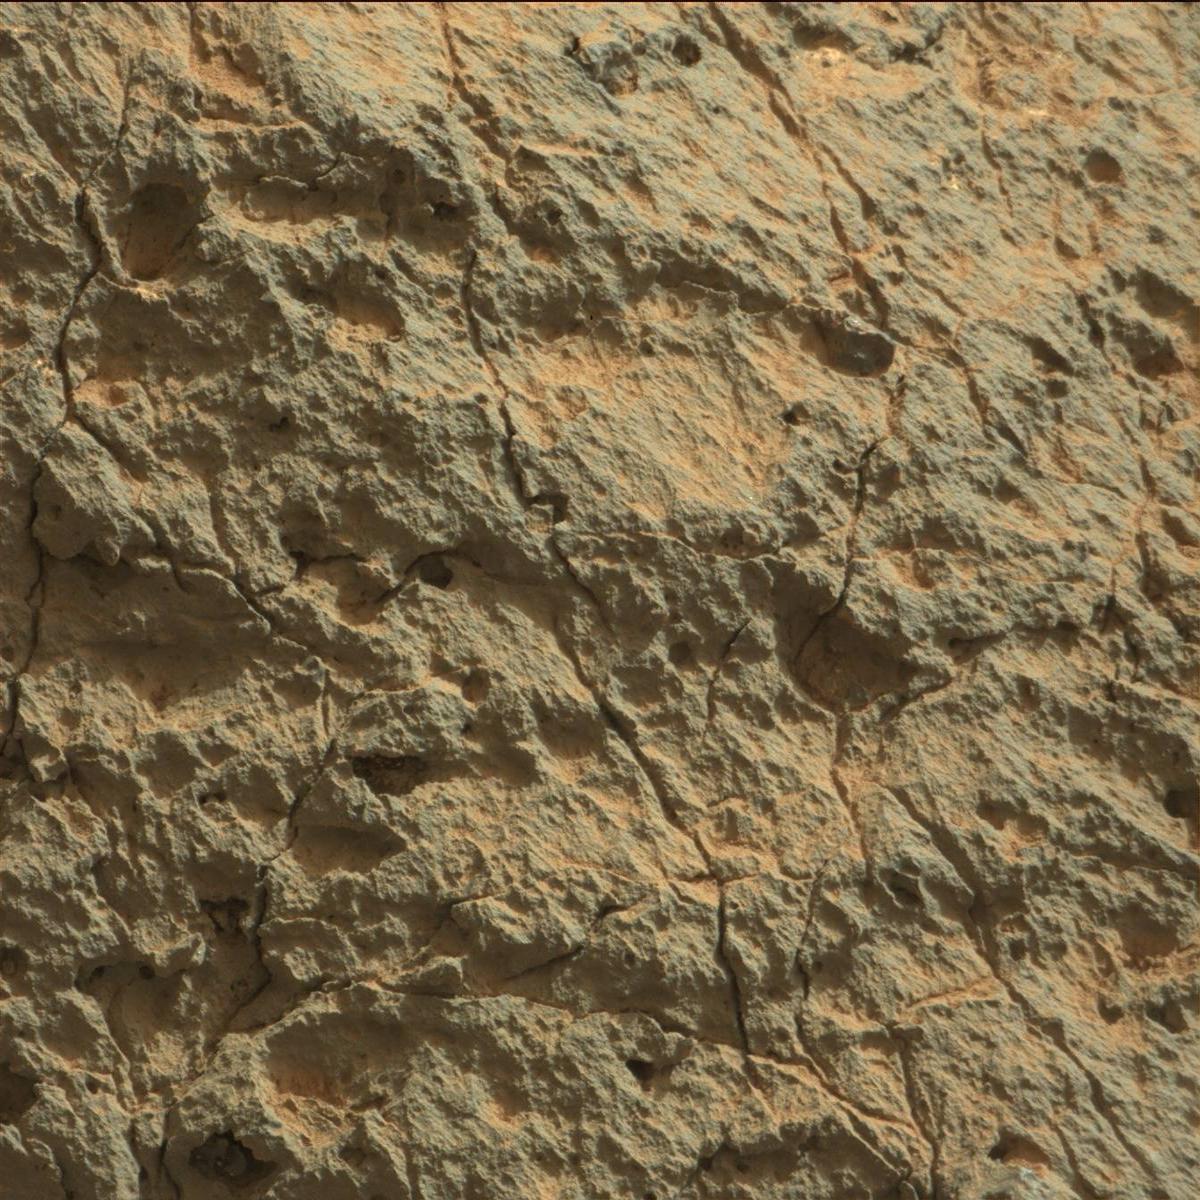
Terrain classes present: Bedrock, Sand / Soil